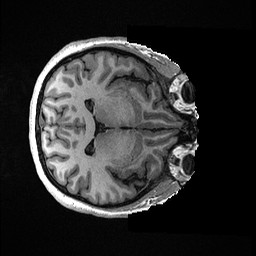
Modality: T1w
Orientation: axial
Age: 30
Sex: female
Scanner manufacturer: ge
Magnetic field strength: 3 T
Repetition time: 0.006952 s
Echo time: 0.00292 s